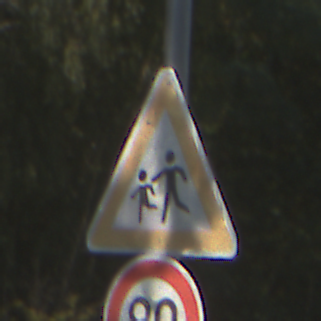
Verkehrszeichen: KinderRechts
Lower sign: Geschwindigkeit80
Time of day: Midday
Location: Outdoor (Nature)
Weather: Clear
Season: Summer
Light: Natural